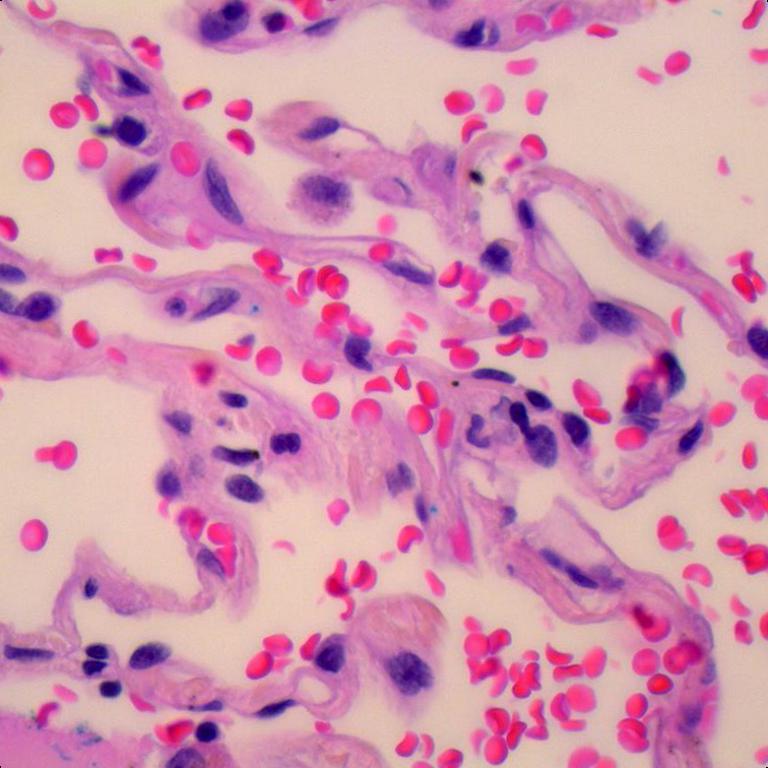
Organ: lung
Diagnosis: benign